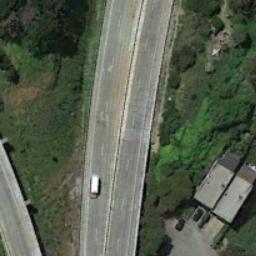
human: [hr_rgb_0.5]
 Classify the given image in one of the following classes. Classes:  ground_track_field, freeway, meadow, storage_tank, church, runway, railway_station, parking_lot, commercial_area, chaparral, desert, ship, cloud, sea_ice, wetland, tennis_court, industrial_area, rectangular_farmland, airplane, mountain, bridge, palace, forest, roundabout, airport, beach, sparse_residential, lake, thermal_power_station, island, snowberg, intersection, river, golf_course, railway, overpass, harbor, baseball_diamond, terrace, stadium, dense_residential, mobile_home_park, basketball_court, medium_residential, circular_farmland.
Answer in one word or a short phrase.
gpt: freeway